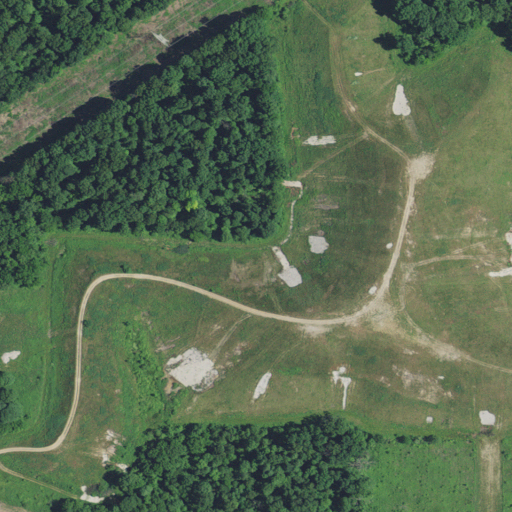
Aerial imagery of ridge(s) in Indiana named Taylor Ridge containing grassland, deciduous forest, mixed forest, open development, and low intensity development